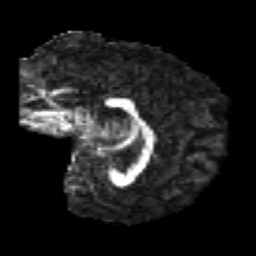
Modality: FA
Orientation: sagittal
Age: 22
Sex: female
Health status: healthy
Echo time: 0.074 s